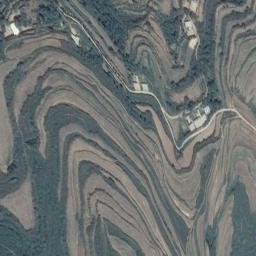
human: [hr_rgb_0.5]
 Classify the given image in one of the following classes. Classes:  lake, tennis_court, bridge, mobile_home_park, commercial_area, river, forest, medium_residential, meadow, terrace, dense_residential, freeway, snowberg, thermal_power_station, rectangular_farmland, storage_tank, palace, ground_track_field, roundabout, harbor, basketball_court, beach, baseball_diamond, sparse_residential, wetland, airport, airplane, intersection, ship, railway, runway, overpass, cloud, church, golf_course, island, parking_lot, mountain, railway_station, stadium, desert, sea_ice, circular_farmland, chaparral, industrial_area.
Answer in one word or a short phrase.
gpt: terrace